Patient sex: M
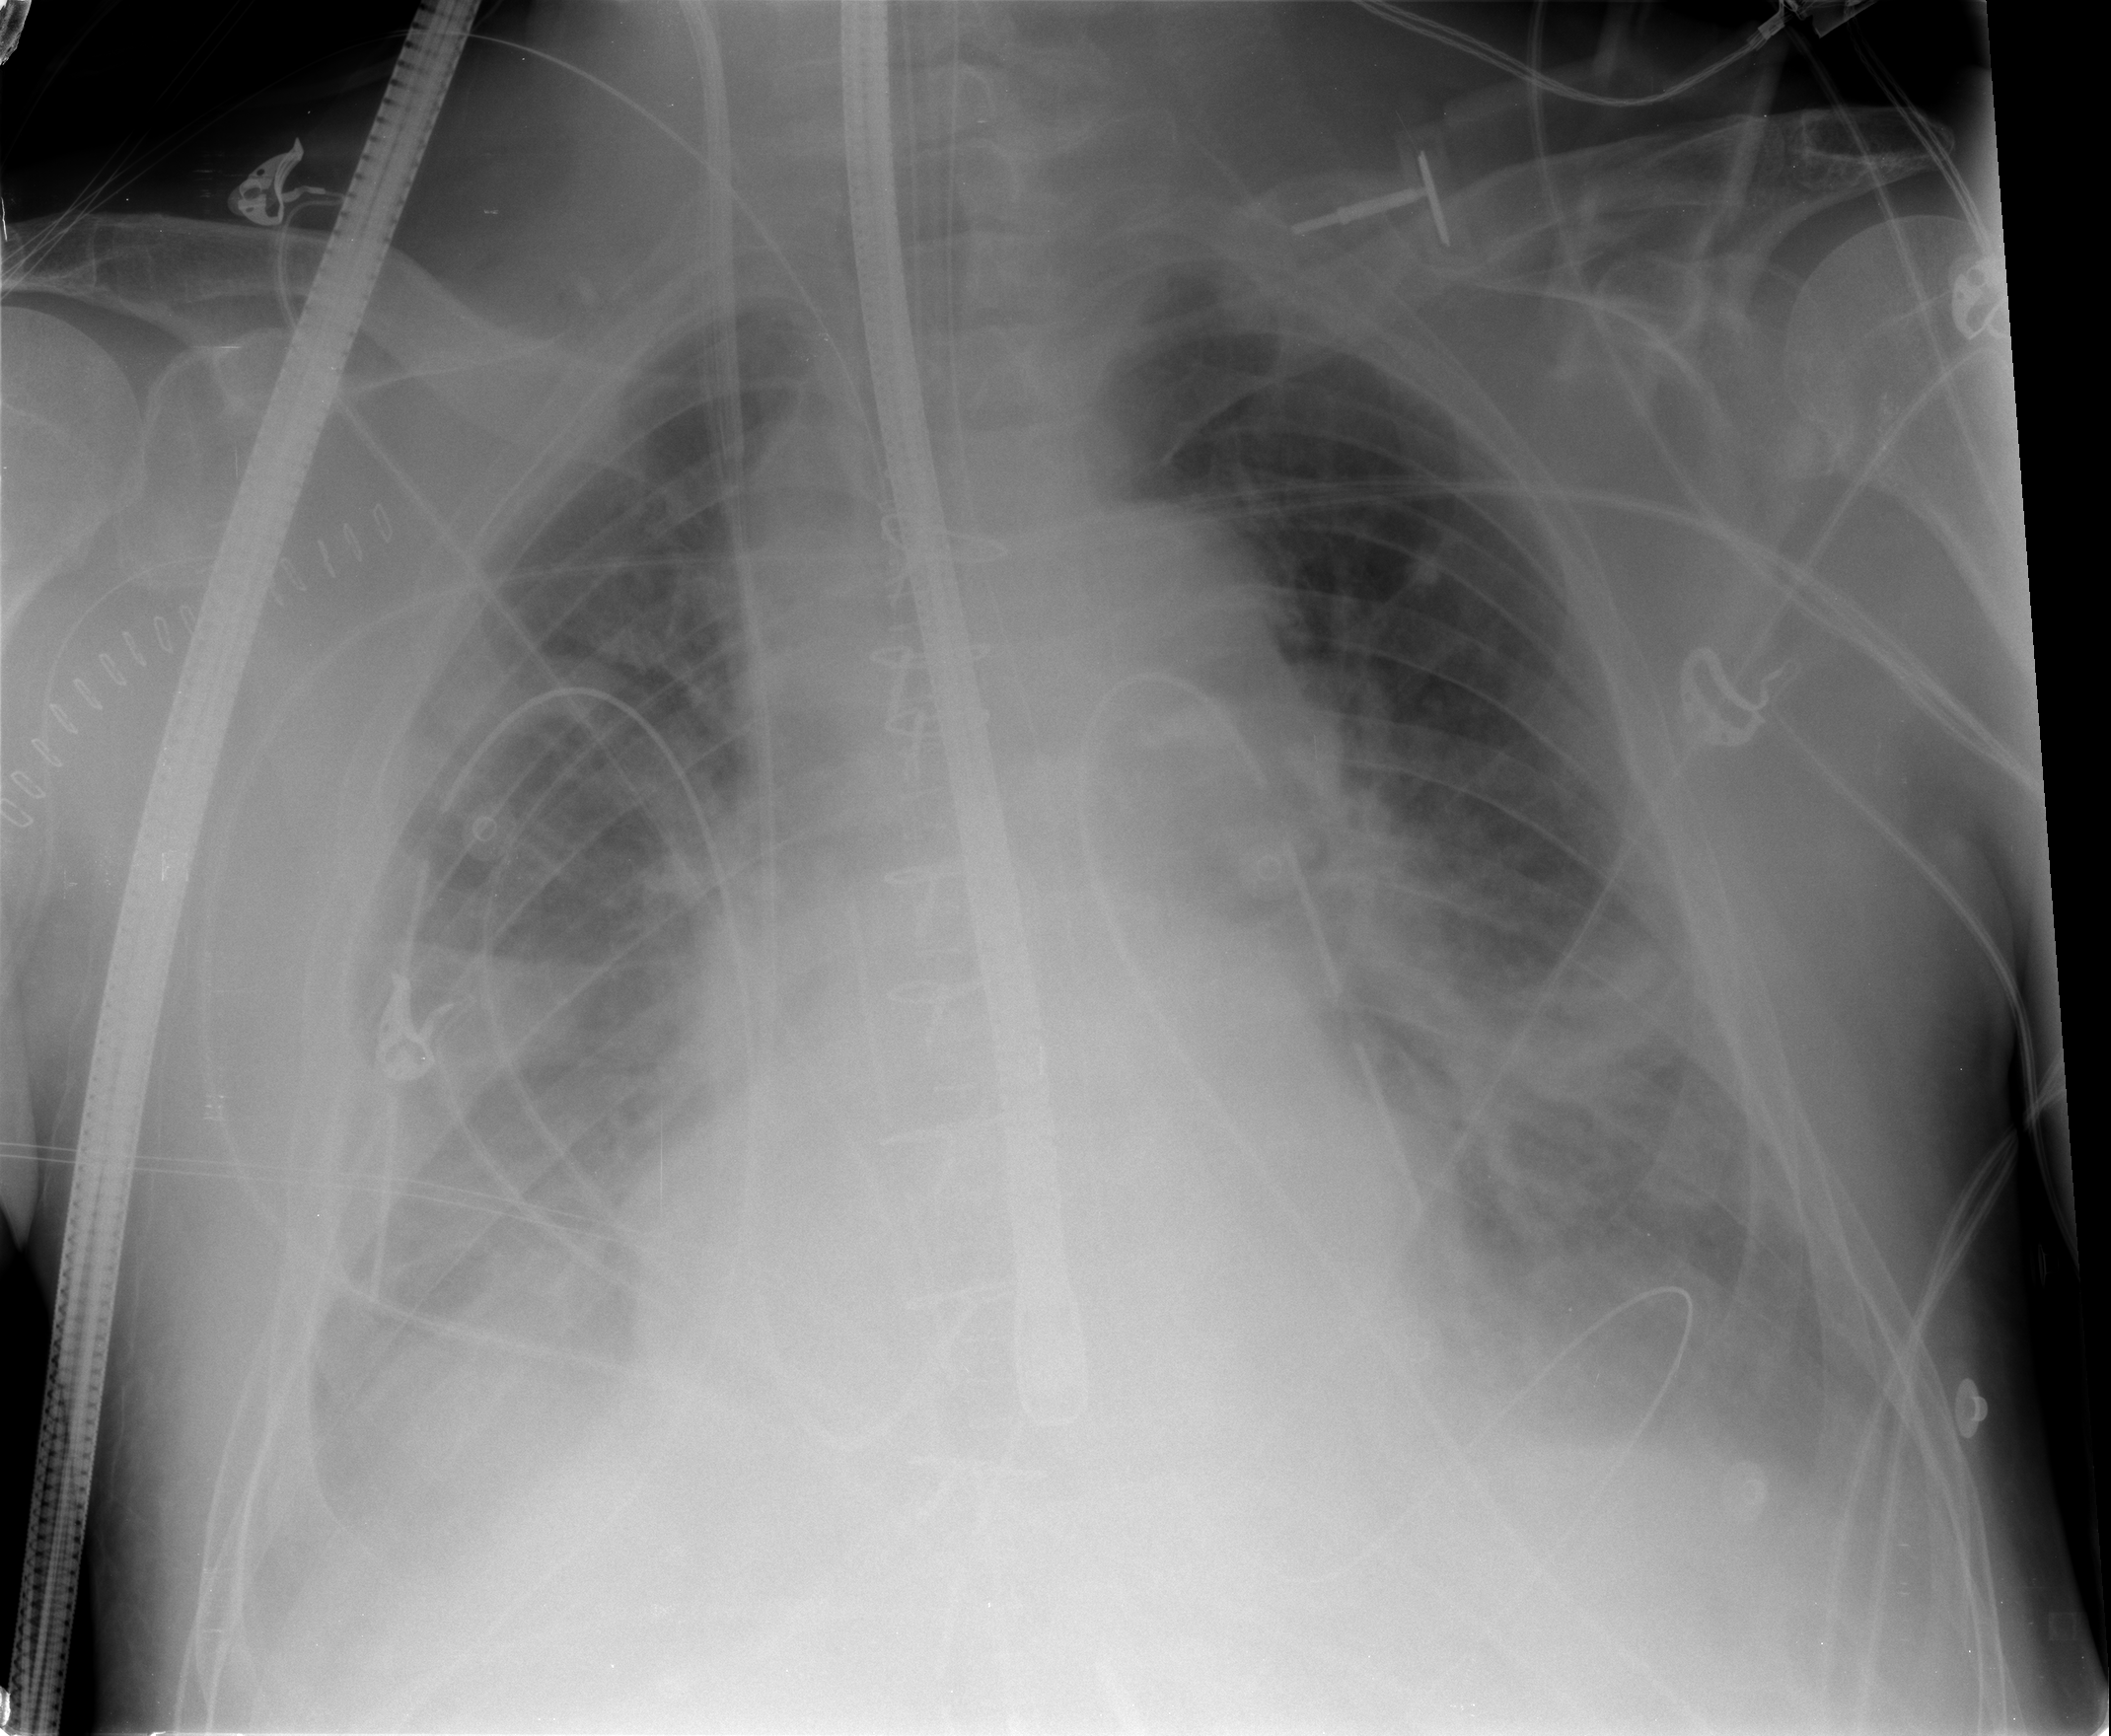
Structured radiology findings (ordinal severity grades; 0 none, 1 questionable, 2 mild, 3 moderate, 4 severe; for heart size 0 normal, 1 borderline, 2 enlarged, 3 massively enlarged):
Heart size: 1
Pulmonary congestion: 3
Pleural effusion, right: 2
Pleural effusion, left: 2
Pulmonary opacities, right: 3
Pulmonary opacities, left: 3
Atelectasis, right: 3
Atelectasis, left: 3